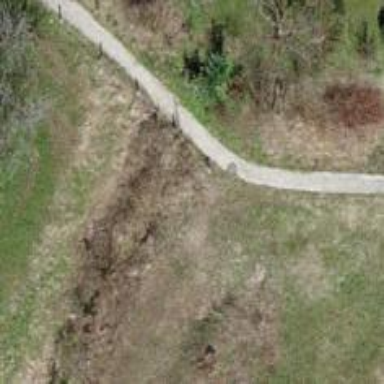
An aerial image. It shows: Paved footway.